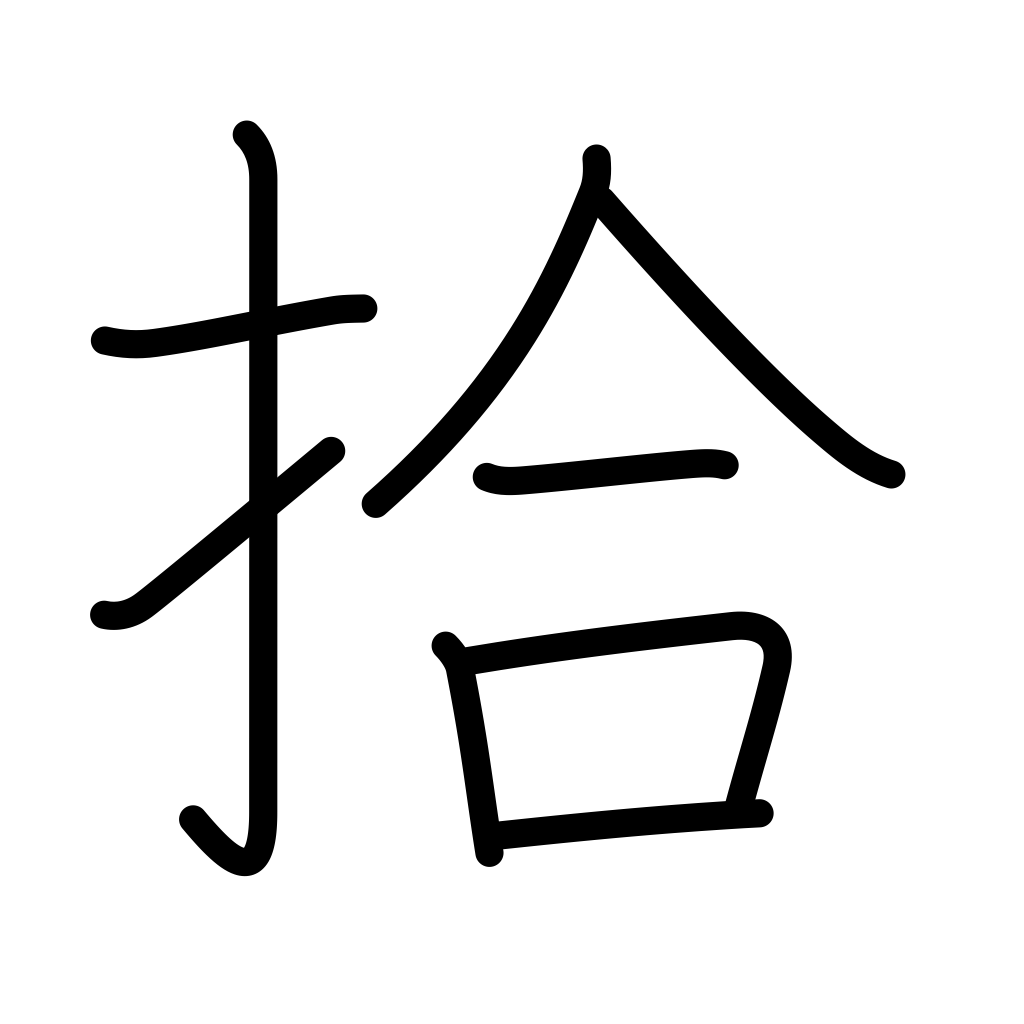
Meaning: pick up, gather, find, go on foot, ten